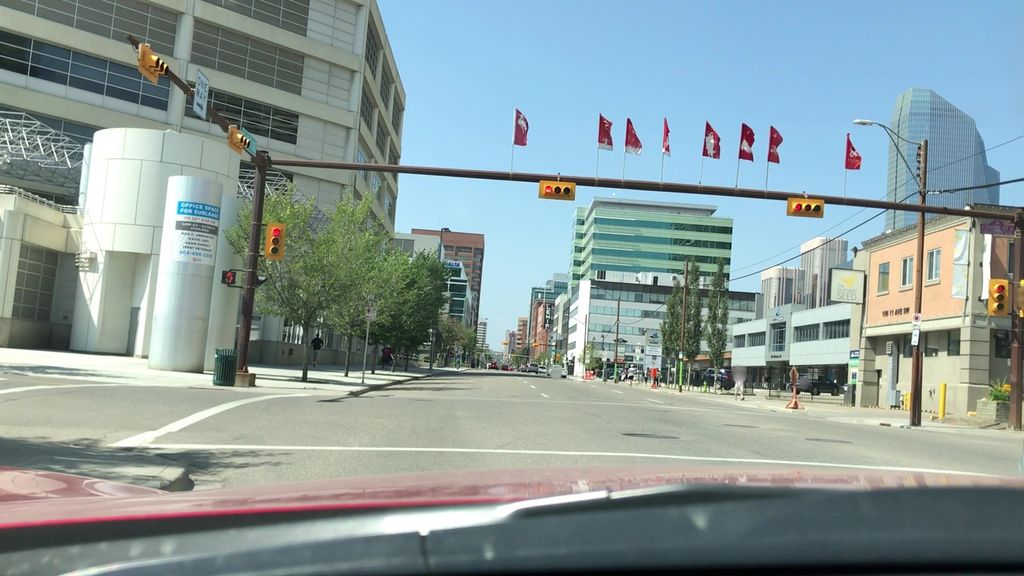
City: calgary